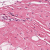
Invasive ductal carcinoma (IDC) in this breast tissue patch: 0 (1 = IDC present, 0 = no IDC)